Question: I am dynamically generating the input box using jquery and then embedding it into the document. The problem I am having is, although the correct value is being shown in the inspector, the browser shows an invalid value.
To be further clear, here is the image:

You can see that, in the inspector
'<input name="txtTblAmount" class="num" style="width:70px;" type="text" value="1000" tabindex="29">'
the value is 1000 while that being shown in the browser window is 1500. Can anyone please have a look and tell me, what's the problem here?
P.S: Have tried it in firefox as well. But still the problem is same i.e. different value in the inspector.
Here is the JS code:
'''
function addrow(itemName, itemid, godown, godownid, quantity, rate, amount, gstAmount) {
gstAmount = typeof gstAmount !== 'undefined' ? gstAmount : '0';
if (typeof dTable1 != 'undefined') {
// dTable1.fnClearTable();
//$('#ItemRows').find('a[name="btnDelItem"]').off();
dTable1.fnDestroy();
// $('#ItemRows').empty();
}
//alert($('#ItemRows tr').length);
var strRow = '<tr id="row' + ($('#ItemRows tr').length + 1) + '">' +
'<td class="">' +
(($('#ItemRows tr').length + 1)) +
'</td>' +
'<td class="tdItemName" style="widtd: 250px">' +
itemName +
'<input name="hfItemId" style="width:200px;" type="hidden" value="' + itemid + '"/>' +
'</td>' +
'<td class="" style="widtd: 200px">' +
godown +
'<input name="hfGodownid" style="width:200px;" type="hidden" value="' + godownid + '"/>' +
'</td>' +
'<td class="" style="widtd: 200px">' +
'<input name="txtTblQuantity" style="width:200px;" class="num" type="text" value="' + quantity + '"/>' +
'</td>' +
'<td class="" style="widtd: auto">' +
'<input name="txtTblRate" style="width:70px;" class="num" type="text" value="' + rate + '"/>' +
'</td>' +
'<td class="" style="widtd: auto">' +
'<input name="txtTblAmount" class="num" style="width:70px;" type="text" value="' + amount + '"/>' +
'</td>' +
'<td>' +
'<input name="txtTblGstAmount" class="num" style="width:70px;" type="text" value="' + gstAmount + '"/>' +
'</td>' +
'<td class="ms"><div class="btn-group1"> <a class="btn btn-small" rel="tooltip" data-placement="left" data-original-title=" edit " name="btnDelItem" data-id="' + ($('#ItemRows tr').length + 1) + '" ><i class="icon-remove"></i></a> </div></td>' +
'</tr>';
console.log(strRow);
console.log(amount);
$('#ItemRows').append(strRow);
//SaveNewParty($("#drpAccId option:selected").text());
bindGrid();
//dTable1.fnDraw();
PopulateTotal();
// $('#ItemRows').find('a[name="btnDelItem"]').off();
var insertedRow = $('#ItemRows tr')[$('#ItemRows tr').length - 1];
$(insertedRow).find('a[name="btnDelItem"]').on('click', function () {
var row = $(this).parents('tr');
dTable1.fnDeleteRow(dTable1.fnGetPosition(row[0]));
$('#ItemRows tr').each(function (index) {
$(this).find('td:nth(0)').text((index + 1));
});
PopulateTotal();
})
$('#datatable_Items').css('width', '100%');
Populate_Events();
}
'''
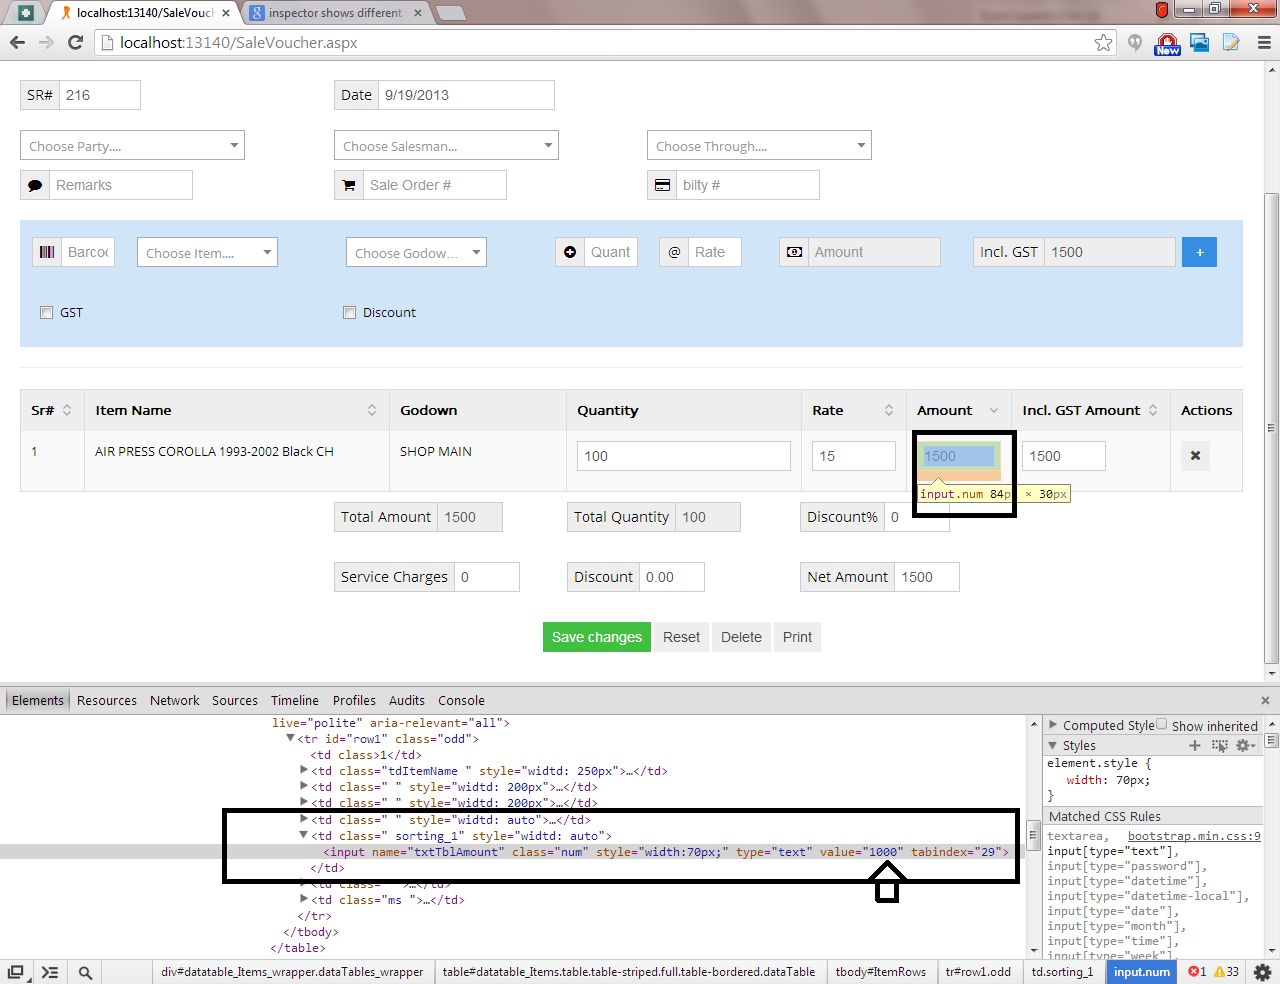
Answer: I just had a look at your code and found that there was no problem in the code you have shown us here. I agree with Afzaal Ahmad Zeeshan but the way he has explained it, it's not always the case. I recently had the same issue and after hours of scratching my head I found out that the value was being changed by some other jquery code.
Also note that, it is not always the case that the value set by the jquery is shown in the inspector for example, if you try '$("#inputel").val(4)', you will note that the value will not be updated in the inspector but in the backend this value has been updated. Inspector only shows the value that was sent from the server, not the one you set by jquery or something else.
Hope you got my point!